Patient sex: M
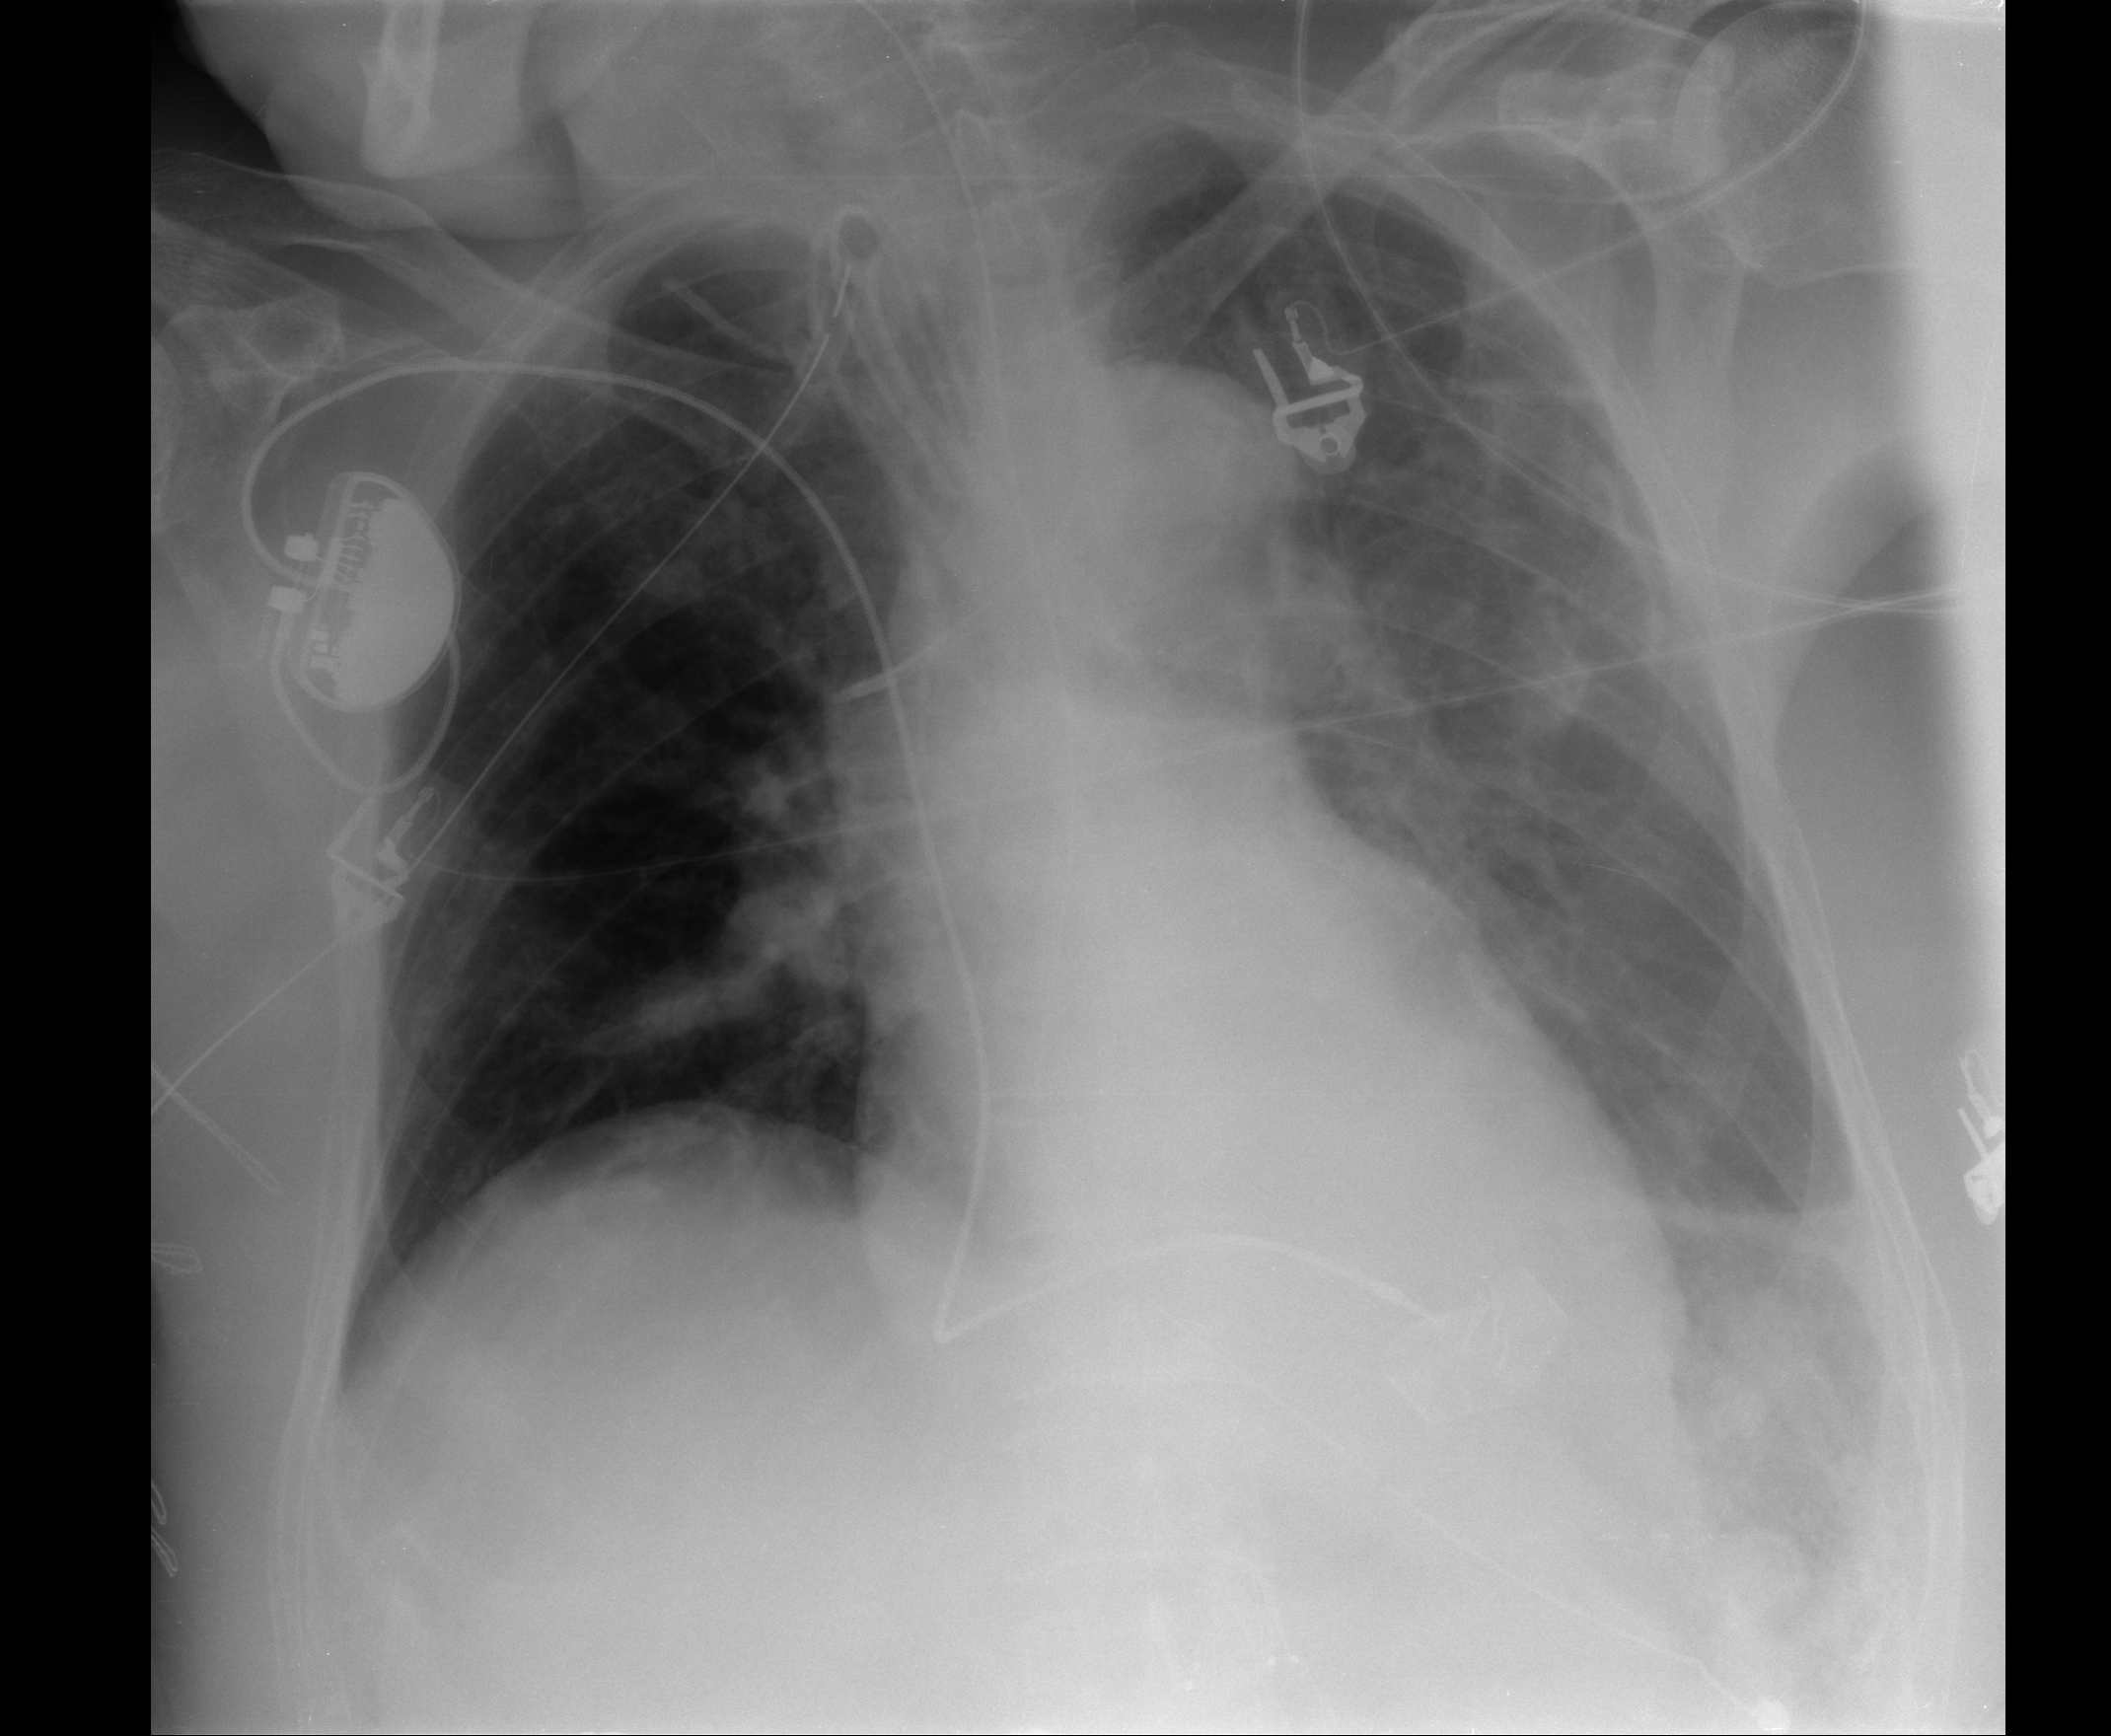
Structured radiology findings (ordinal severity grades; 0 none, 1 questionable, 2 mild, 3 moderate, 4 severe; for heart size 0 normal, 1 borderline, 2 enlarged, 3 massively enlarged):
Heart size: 1
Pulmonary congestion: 0
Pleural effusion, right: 0
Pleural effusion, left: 3
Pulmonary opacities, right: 0
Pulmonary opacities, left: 2
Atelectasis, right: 0
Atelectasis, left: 3